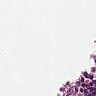
Metastatic tissue present: no